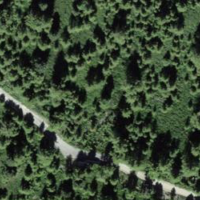
EUNIS habitat code: 44
Species observed at this site:
Larix decidua